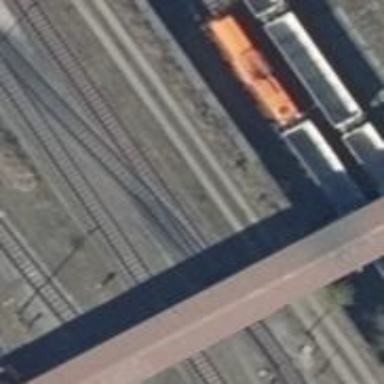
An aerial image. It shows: Railway yard used for servicing trains.